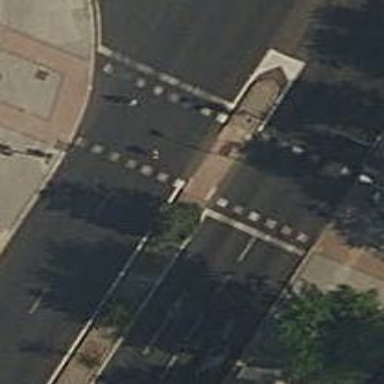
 there are traffic signals and zebra crossing."